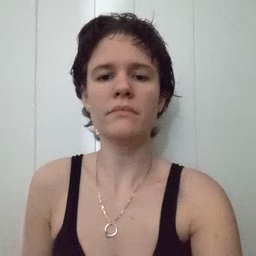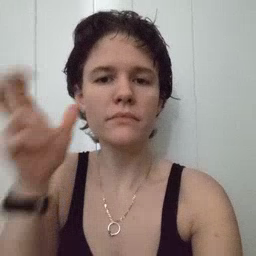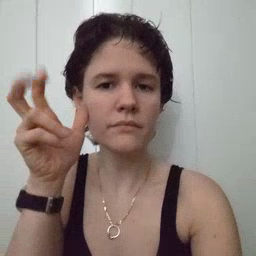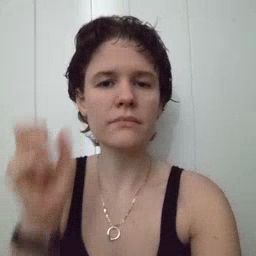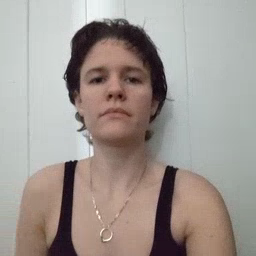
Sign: hear